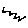
Label: zigzag